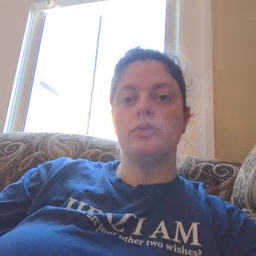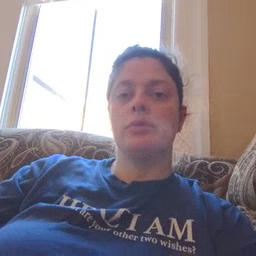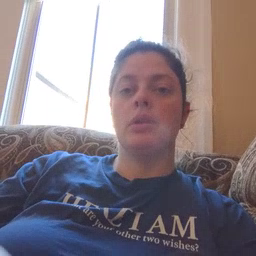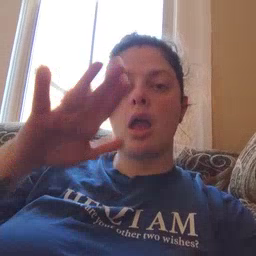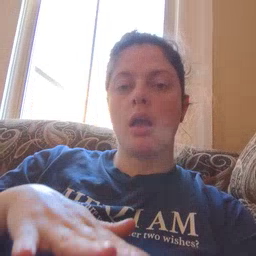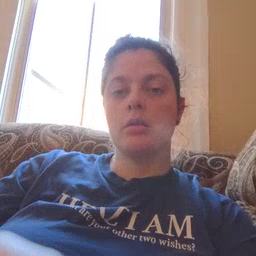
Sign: on